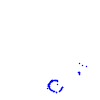
Particle: proton